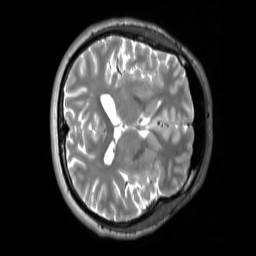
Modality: T2w
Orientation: axial
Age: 23
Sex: male
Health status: ill
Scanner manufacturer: siemens
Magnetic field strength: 3 T
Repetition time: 2.8 s
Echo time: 0.326 s